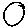
Label: circle